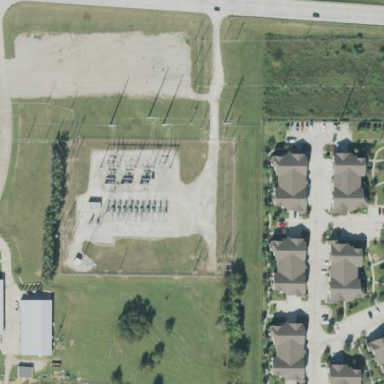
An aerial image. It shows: Outdoor distribution substation protected by fence.